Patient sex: F
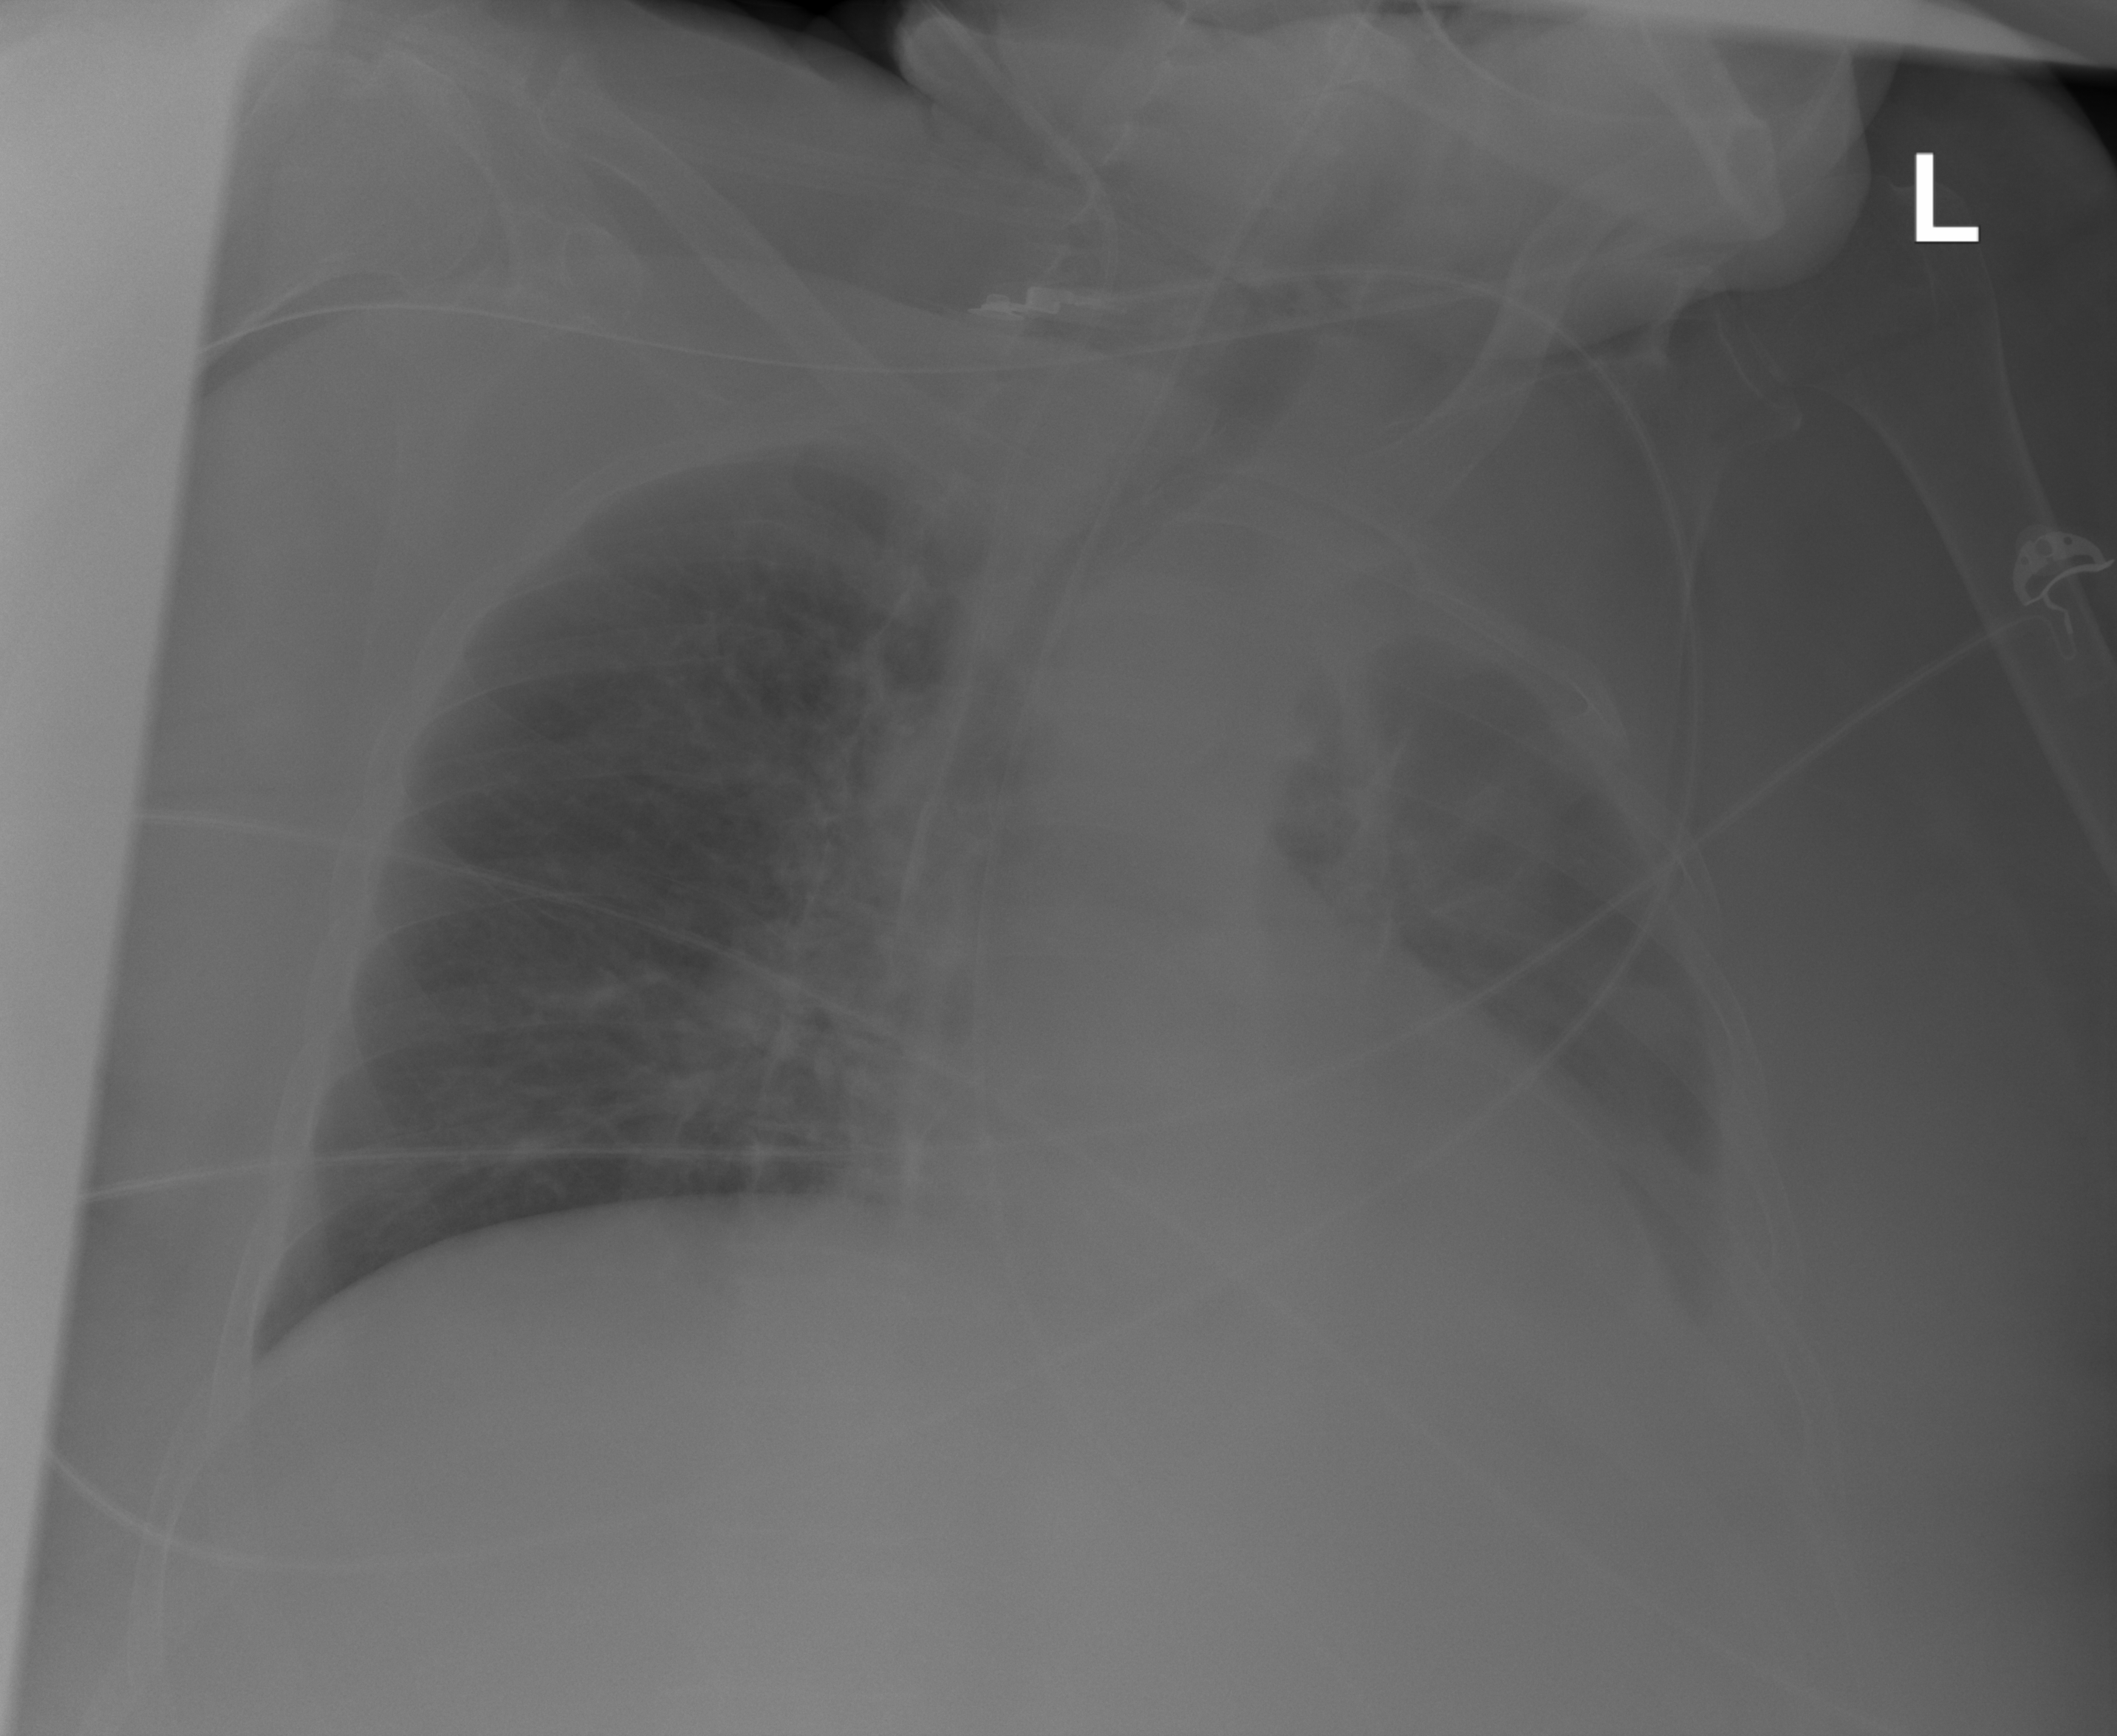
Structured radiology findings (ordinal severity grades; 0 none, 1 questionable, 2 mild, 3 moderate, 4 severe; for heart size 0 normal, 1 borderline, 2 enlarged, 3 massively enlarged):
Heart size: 0
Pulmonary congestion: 0
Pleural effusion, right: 0
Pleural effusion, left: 2
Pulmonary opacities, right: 0
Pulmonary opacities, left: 0
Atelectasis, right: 0
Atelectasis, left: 0